Question: I have this code
'''
public class MyFragment extends SherlockFragment {
public static Fragment newInstance(Context context) {
MyFragment f = new MyFragment();
return f;
}
@Override
public View onCreateView(LayoutInflater inflater, ViewGroup container, Bundle savedInstanceState){
View v = inflater.inflate(R.layout.fragment_pager_list, container,false);
View tv = v.findViewById(R.id.text);
((TextView)tv).setText("Layout One" );
return v;
}
}
'''
I have created an adapter the contains the list of contacts and i want to put that list of contact in fragment_pager_list.
I am using this code
'''
mAdapter = new SimpleCursorAdapter(getActivity(),
R.layout.fragment_pager_list, null,
new String[] {ContactsContract.Contacts.DISPLAY_NAME},
new int[] { R.id.text}, 0);
setListAdapter(mAdapter);
// Start out with a progress indicator.
setListShown(true);
'''
How to show "Contacts" at top and my two contacts below it.

fragment_pager_list.xml
'''
<?xml version="1.0" encoding="utf-8"?>
<!-- Copyright (C) 2011 The Android Open Source Project
Licensed under the Apache License, Version 2.0 (the "License");
you may not use this file except in compliance with the License.
You may obtain a copy of the License at
http://www.apache.org/licenses/LICENSE-2.0
Unless required by applicable law or agreed to in writing, software
distributed under the License is distributed on an "AS IS" BASIS,
WITHOUT WARRANTIES OR CONDITIONS OF ANY KIND, either express or implied.
See the License for the specific language governing permissions and
limitations under the License.
-->
<LinearLayout xmlns:android="http://schemas.android.com/apk/res/android"
android:orientation="vertical"
android:layout_width="match_parent"
android:layout_height="match_parent"
android:background="@android:drawable/gallery_thumb">
<TextView android:id="@+id/text"
android:layout_width="match_parent" android:layout_height="wrap_content"
android:gravity="center_vertical|center_horizontal"
android:textAppearance="?android:attr/textAppearanceMedium"
android:text="@string/hello_world"/>
<!-- The frame layout is here since we will be showing either
the empty view or the list view. -->
<FrameLayout
android:layout_width="match_parent"
android:layout_height="0dip"
android:layout_weight="1" >
<!-- Here is the list. Since we are using a ListActivity, we
have to call it "@android:id/list" so ListActivity will
find it -->
<ListView android:id="@android:id/list"
android:layout_width="match_parent"
android:layout_height="match_parent"
android:drawSelectorOnTop="false"/>
<!-- Here is the view to show if the list is emtpy -->
<TextView android:id="@android:id/empty"
android:layout_width="match_parent"
android:layout_height="match_parent"
android:textAppearance="?android:attr/textAppearanceMedium"
android:text="No items."/>
</FrameLayout>
</LinearLayout>
'''
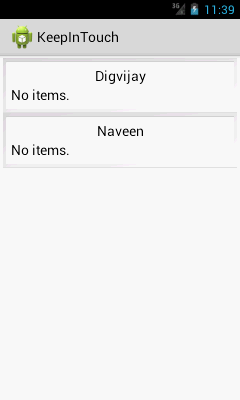
Answer: You should be extending 'SherlockListFragment'. Then you can call 'setListAdapter' on it (<URL>.
This has worked for me in the past:
'''
public View onCreateView(LayoutInflater inflater, ViewGroup container, Bundle savedInstanceState) {
View v = inflater.inflate(R.layout.some_list_layout, container, false);
setListAdapter(/* Your adapter, should extend BaseAdapter or similar */);
return v;
}
'''
: Also, I believe your ListView must have ID 'android:id="@android:id/list"'. If it doesn't work with that ID, try the solution found <URL>.